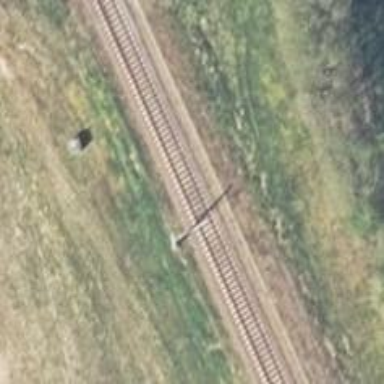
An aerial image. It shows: Railway milestone with catenary mast.